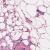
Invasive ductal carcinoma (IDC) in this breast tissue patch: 0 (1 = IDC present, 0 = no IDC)